Interaction volume radius: 5 \u00c5
Interaction volume height: 25 \u00c5
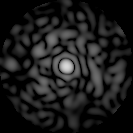
Disorder parameter: 0.817